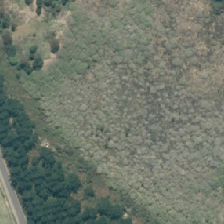
Land cover: herbaceous_freshwater_vege